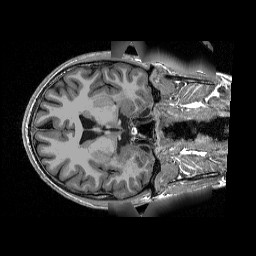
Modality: T1w
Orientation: axial